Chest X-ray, PA view. Patient: 28 years old, sex F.
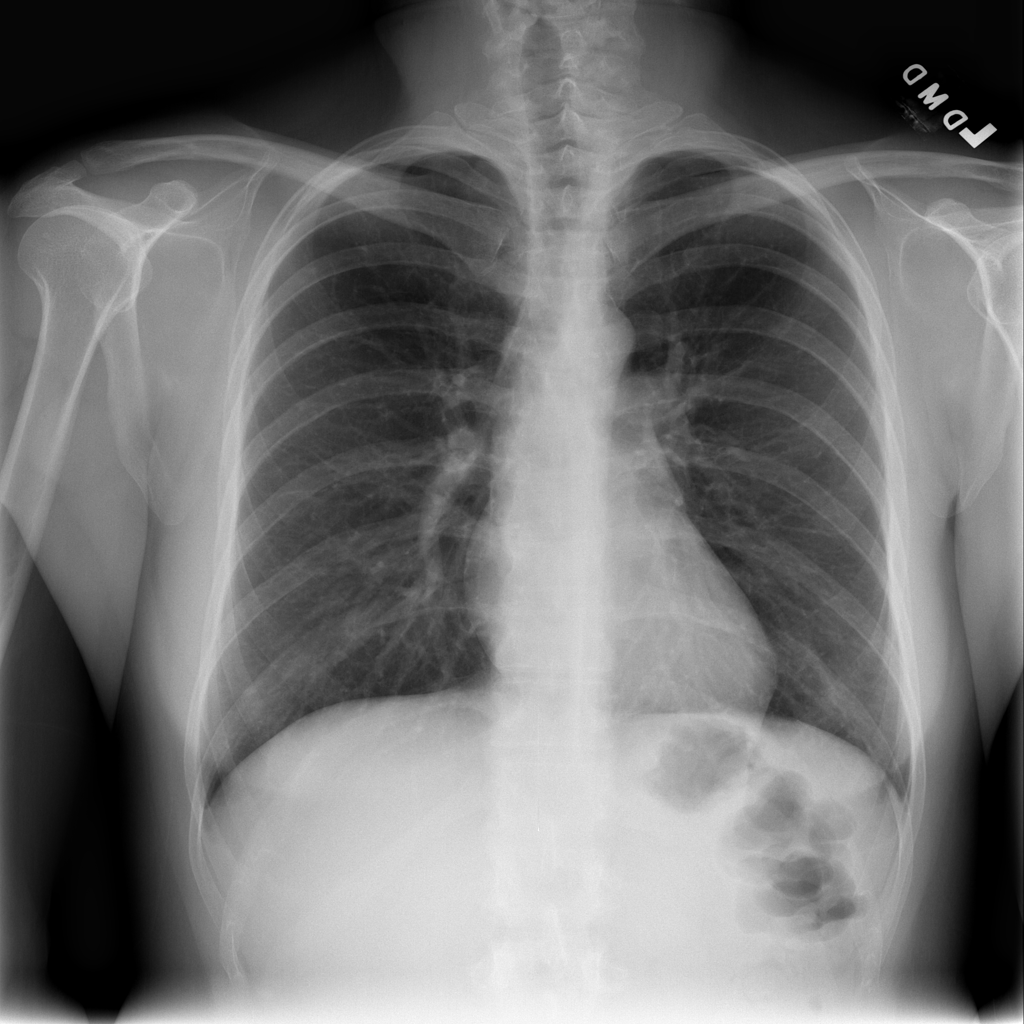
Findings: No Finding